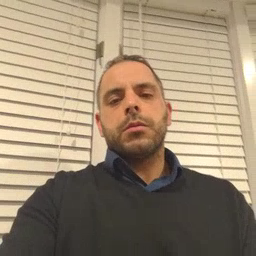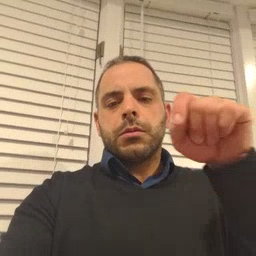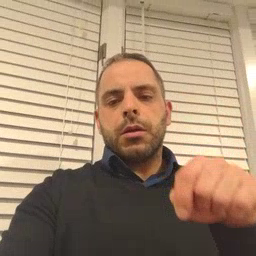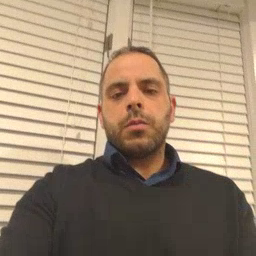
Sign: down